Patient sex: M
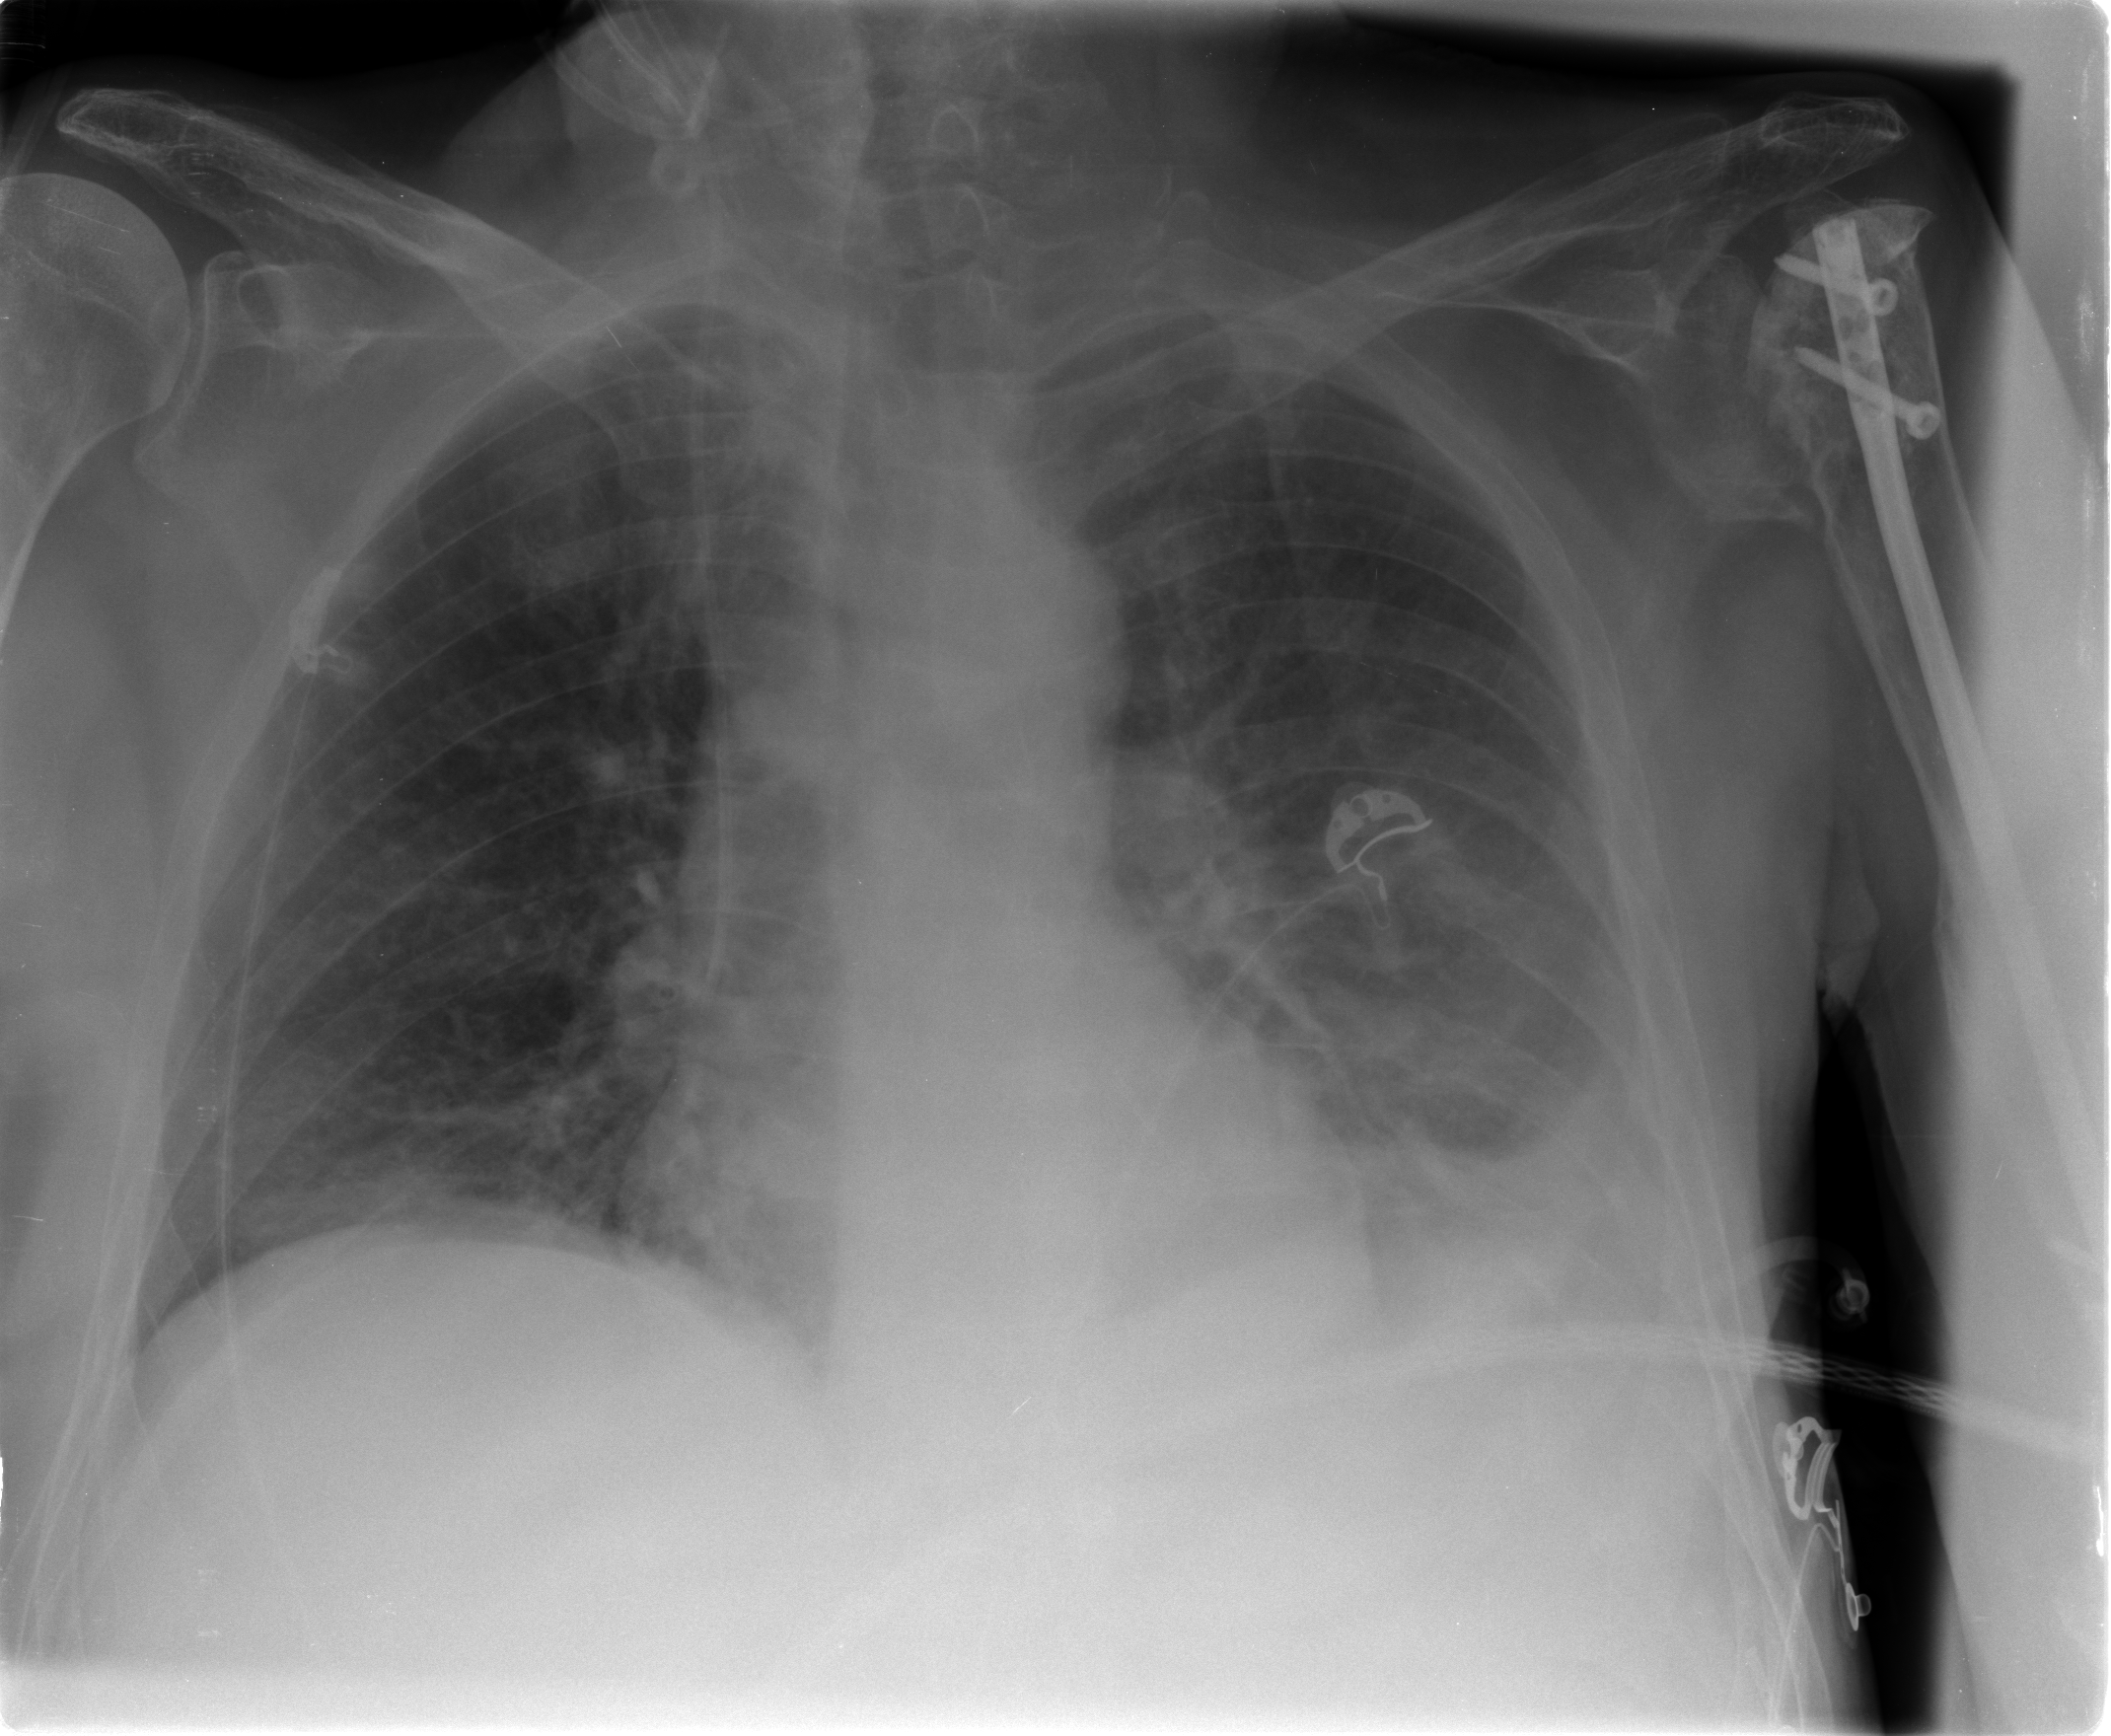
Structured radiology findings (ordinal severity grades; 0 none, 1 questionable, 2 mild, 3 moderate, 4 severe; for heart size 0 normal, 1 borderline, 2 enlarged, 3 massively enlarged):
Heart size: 0
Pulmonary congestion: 0
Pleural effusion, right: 0
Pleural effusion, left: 3
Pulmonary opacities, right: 0
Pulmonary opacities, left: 0
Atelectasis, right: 2
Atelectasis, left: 2